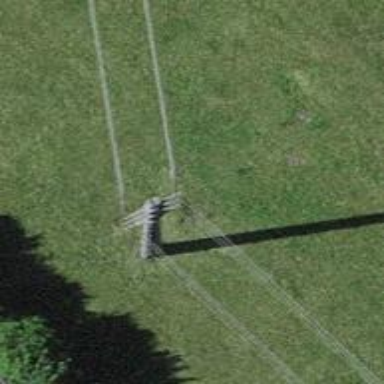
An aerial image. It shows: Concrete power pole.